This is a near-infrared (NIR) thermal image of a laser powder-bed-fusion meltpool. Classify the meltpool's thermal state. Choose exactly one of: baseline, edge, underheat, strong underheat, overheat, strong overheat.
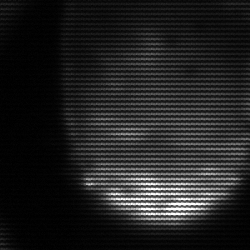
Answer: edge